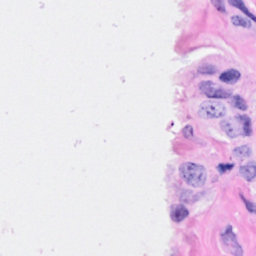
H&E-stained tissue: Breast